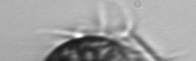
Label: Ciliophora